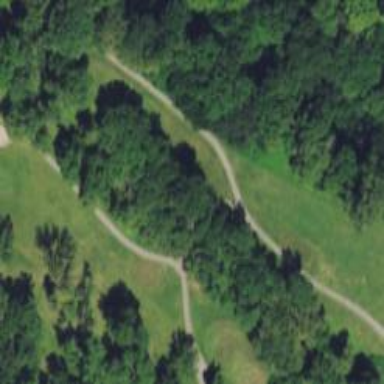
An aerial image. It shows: Path for both roads and golfers.